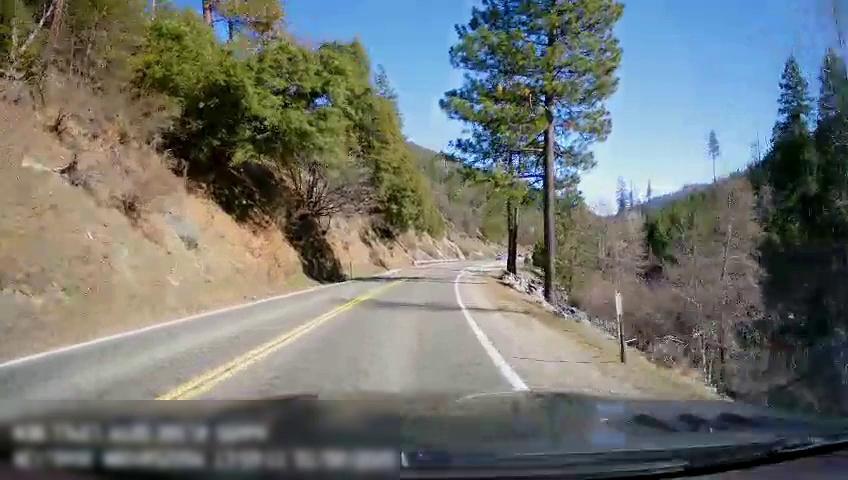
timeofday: Day
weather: Sunny
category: Drivable Space
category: Drivable Space
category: Lanes | Opposite Lane
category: Lanes | Current Lane
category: Lanes | Opposite Lane
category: Lanes | Current Lane